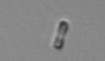
Label: Chaetoceros